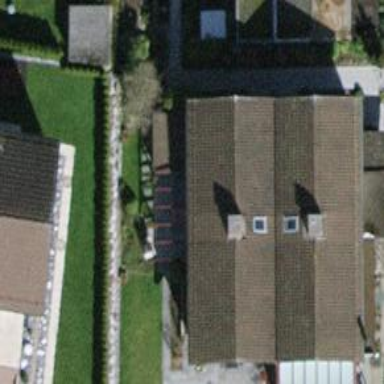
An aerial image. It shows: Building with tiled roof.